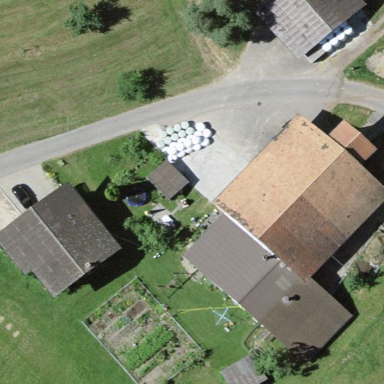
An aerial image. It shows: Farmyard area.